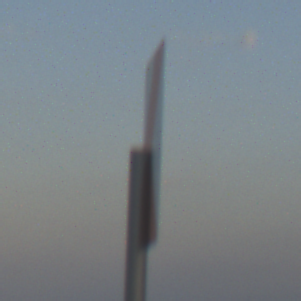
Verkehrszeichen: RichtungstafelnInKurvenKleinLinks
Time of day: SunriseSunset
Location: Outdoor (Nature)
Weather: PartlyCloudy
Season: NotSpecified
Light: Natural